Question: I am learning F#.
I am trying to convert a 'Map<string, seq<DateTime * float>>' to a Deedle dataframe (<URL>.
I have prapared the following code:
'''
let folderFnct (aFrame:Frame) colName datesAndValues =
let newSerie = Series(Seq.map (fun x -> fst x) datesAndValues, Seq.map (fun y -> snd y) datesAndValues)
let newFrame = aFrame.Join([colName], [newSerie], kind=JoinKind.Inner)
newFrame
let mapToDeedleFrame myMap frame =
Map.fold ( fun s ticker datesAndValues -> folderFnct s ticker datesAndValues) frame myMap
'''
'mapToDeedleFrame' folds the map using an existing frame. The folder function 'folderFnct':
- - - '<DateTime * float>'
The problem is with:
'''
let newFrame = aFrame.Join([colName], [newSerie], kind=JoinKind.Inner)
'''
where:
> The field, constructor or member 'Join' is not defined
1. Why is aFrame.Join not defined? I tried explicitly specifying the type of aFrame
2. How can I feed to mapToDeedleFrame an empty frame?
3. Should I pattern match in folderFnct against the case where aFrame is empty?
Thanks a lot!
Based on Tomas suggestion, this is what I have cranked out so far.
'''
let folderFnct (aFrame:Frame<'a, 'b>) columnName (seqOfTuples: seq<'a*'b>) =
let newSerie = Series(Seq.map (fun x -> fst x) seqOfTuples, Seq.map (fun y -> snd y) seqOfTuples)
let otherFrame = Frame([columnName], [newSerie])
let newFrame = aFrame.Join((otherFrame), kind=JoinKind.Inner)
newFrame
let mapToDeedleFrame myMap frame =
Map.fold ( fun state k vals -> folderFnct state k vals) frame myMap
'''
The last step missing is: how do I quickly pass an empty Frame (maybe avoiding creating a dummy one) to 'mapToDeedleFrame'? I have tried '[]' as in
'''
let frame = mapToDeedleFrame mapTS []
'''
This may be a silly question, but I am new to F# and I was wondering if there is an 'Empty' type built in the language.
In the source file I read (<URL>:
'''
member frame.Join<'V>(colKey, series:Series<'TRowKey, 'V>, kind, lookup) =
let otherFrame = Frame([colKey], [series])
frame.Join(otherFrame, kind, lookup)
'''
while in the function description popping out on the screen:

From the picture above I would guess that the type of the Frame is the same as colKey, while, as I understood, colKey is just the key to the dataframe column added with the join from the serie. As a complete noob, I am quite confused..
I have rewritten the code:
'''
let seriesListMapper (colName:string, series:Series<'a, 'b>) =
[colName => series] |> frame
let frameListReducer (accFrame: Frame<'a, 'b>) (aFrame: Frame<'a, 'b>) =
accFrame.Join(aFrame, kind=JoinKind.Outer)
let seriesListToFrame (seriesList: List<string * Series<'a, 'b>>) =
seriesList |> List.map (fun elem -> seriesListMapper elem) |> List.reduce(fun acc elem -> frameListReducer acc elem)
'''
The problem is that:
'''
let frame = seriesListToFrame seriesList
'''
returns frame as Frame, while seriesList is instead '(string *Series<DateTime, float>) list'
I think that the problem is with:
'''
let seriesListMapper (colName:string, series:Series<'a, 'b>) =
[colName => series] |> frame
'''
In fact 'seriesListMapper' is indicated as
'''
seriesListMapper: colName:string * series:Series<'a, 'b> -> Frame<'a, string>
'''
I do not understand how and why the values are converted to 'string' from 'float'.
One interesting thing is that plotting the frame with 'frame.Format()' actually confirms that the data looks correct. It is just this "strange" conversion to 'string'.
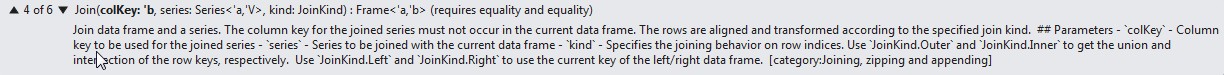
Answer: In the type annotation of the 'folderFnct', you have 'aFrame:Frame'. However, the type representing data frames is a generic type with two type arguments (representing the type of index for rows and columns, respectively), so the annotation should be 'aFrame:Frame<_, _>'.
Another way to add series to a frame is to use mutating operation:
'''
aFrame.AddSeries(colName, newSeries)
'''
However, this only supports left join (data frame can only be mutated by adding new series, but not in a way that would change the index). However, you might be able to use this approach and then drop all missing values from the frame once it is constructed.
: To answer the question about generic types:
- 'Series<K, V>' represents series with keys of type 'K' containing values of type 'V' (e.g. series with ordinarily indexed observations would have 'K=int' and 'V=float')- 'Frame<R, C>' represents a frame that contains heterogeneous data (of potentially varying types for each column) where the rows are indexed by 'R' and columns are indexed by 'C'. For ordinarily indexed frame 'R=int' and typically, your columns will be named so 'C=string' (but you can have other indices too)